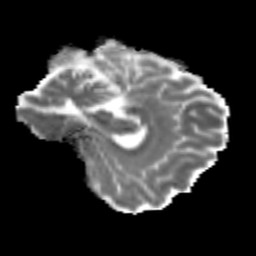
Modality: MD
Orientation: sagittal
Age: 25
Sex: female
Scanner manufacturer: siemens
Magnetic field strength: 3 T
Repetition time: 3.5 s
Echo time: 0.125 s